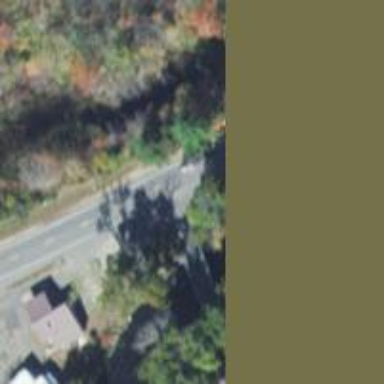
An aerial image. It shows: Residential road with bridge.